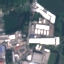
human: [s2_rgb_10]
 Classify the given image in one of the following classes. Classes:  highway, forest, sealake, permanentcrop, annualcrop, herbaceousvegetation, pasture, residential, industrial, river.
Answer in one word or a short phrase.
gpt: Industrial